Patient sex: M
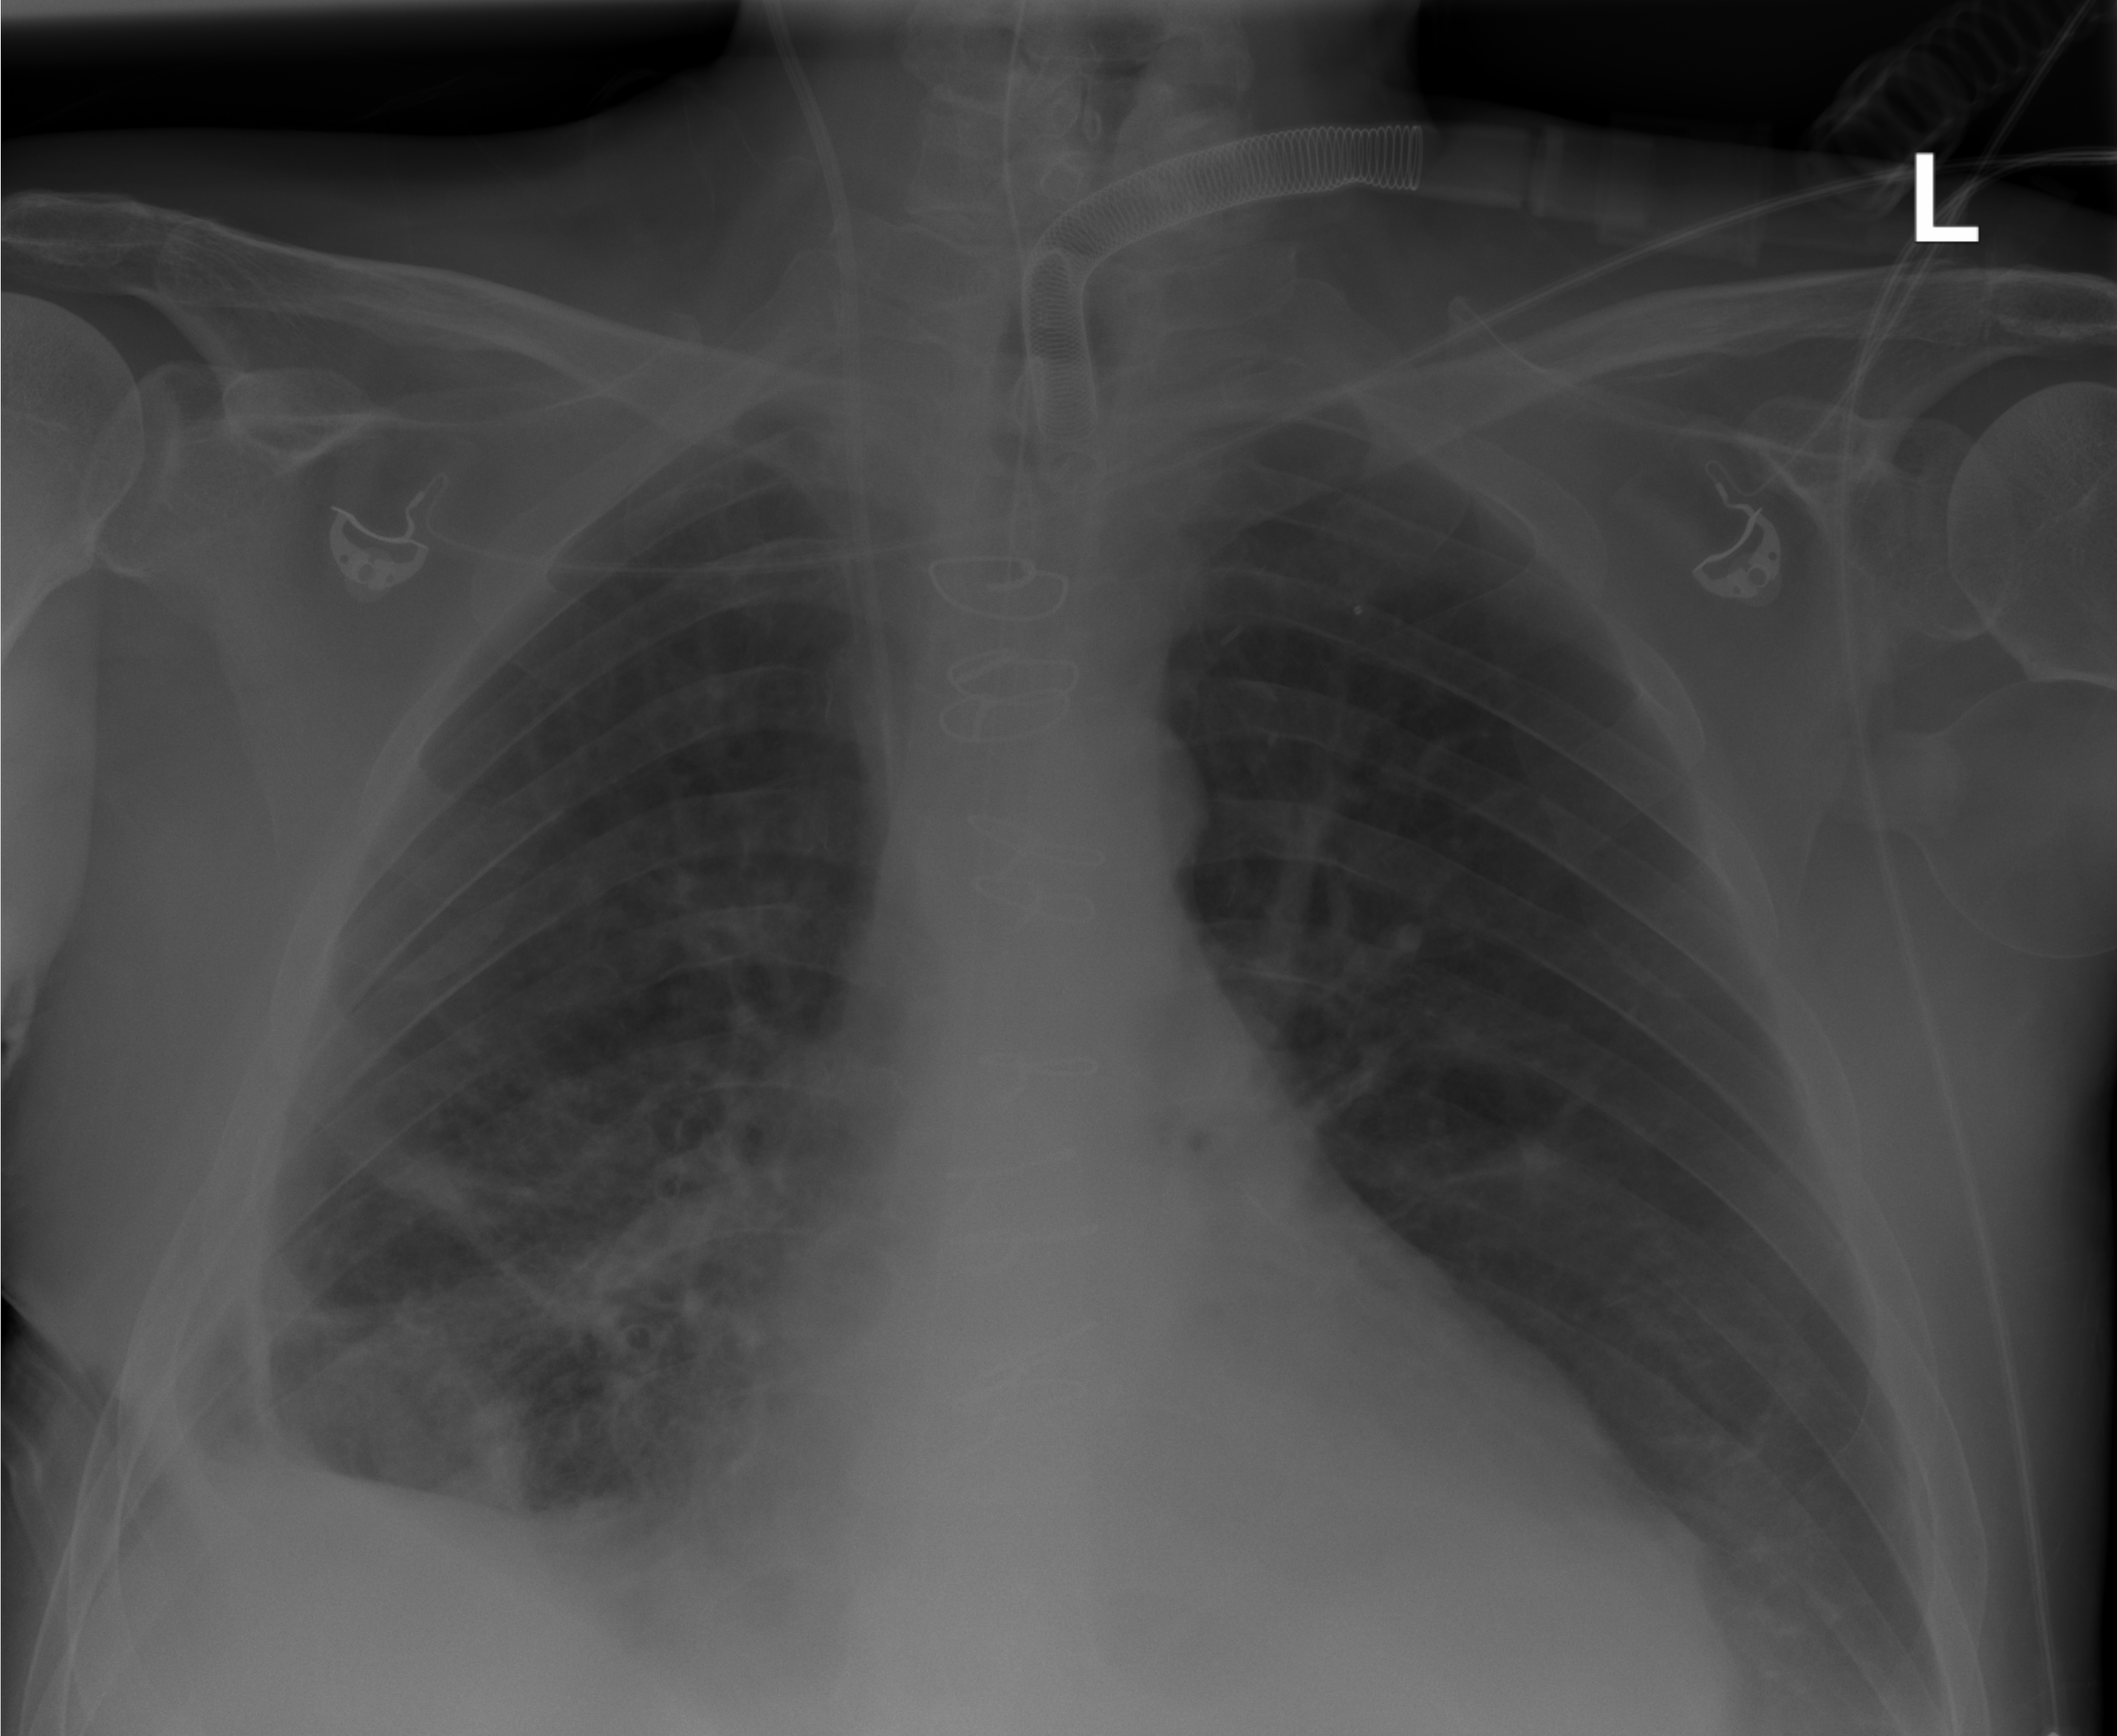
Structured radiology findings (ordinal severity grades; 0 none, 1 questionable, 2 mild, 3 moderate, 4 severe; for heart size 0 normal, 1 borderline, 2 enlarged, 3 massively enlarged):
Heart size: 2
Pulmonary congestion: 1
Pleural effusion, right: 2
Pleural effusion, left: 1
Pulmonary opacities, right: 2
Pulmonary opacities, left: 0
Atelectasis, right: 2
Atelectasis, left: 2